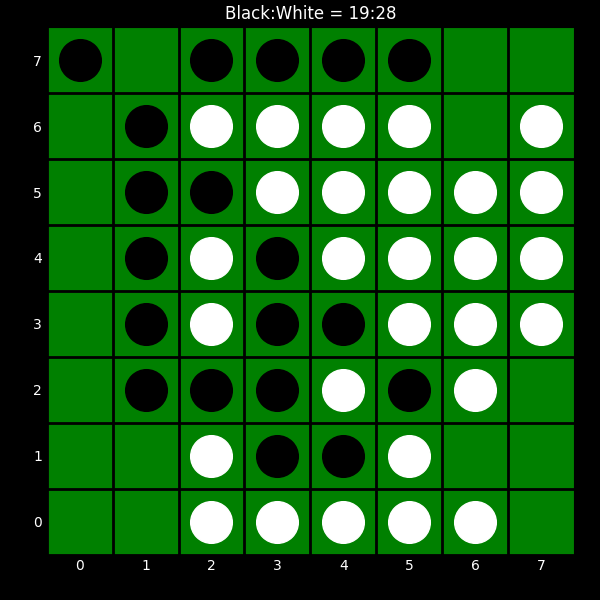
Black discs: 19
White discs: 28